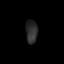
Tissue: lung
Cell type: Epithelial cells
Senescence score: 0.2209
Nuclear area (px): 278
Mean DAPI intensity: 43.255